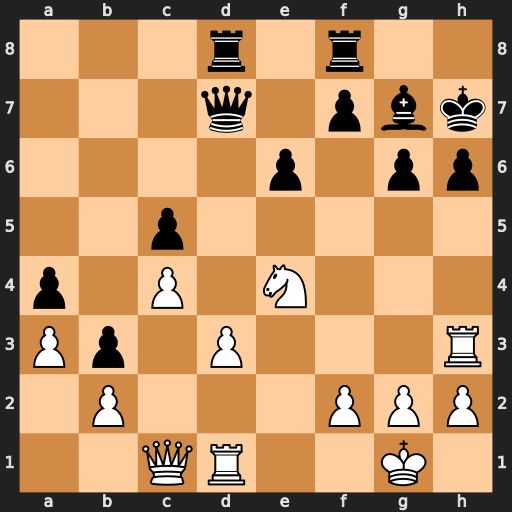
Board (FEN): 3r1r2/3q1pbk/4p1pp/2p5/p1P1N3/Pp1P3R/1P3PPP/2QR2K1
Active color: w
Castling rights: -
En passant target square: -
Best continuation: Nf6+ Bxf6 Qxh6+ Kg8 Qh7#